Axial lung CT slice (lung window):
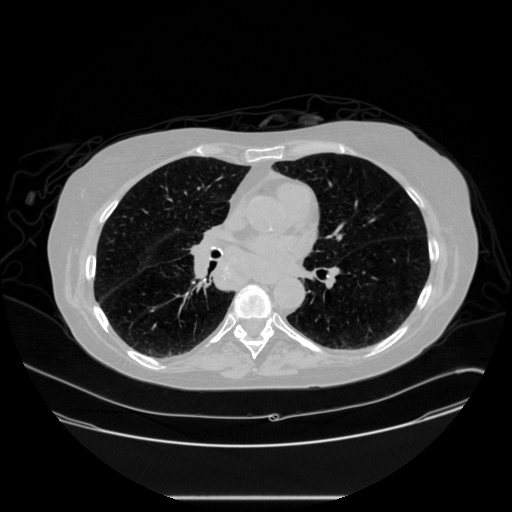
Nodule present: no